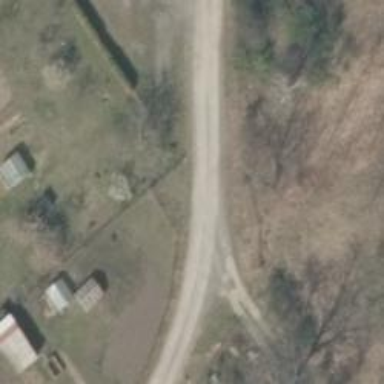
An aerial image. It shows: Residential road with gravel surface.